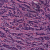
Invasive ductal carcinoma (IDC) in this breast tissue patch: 1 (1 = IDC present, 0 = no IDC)